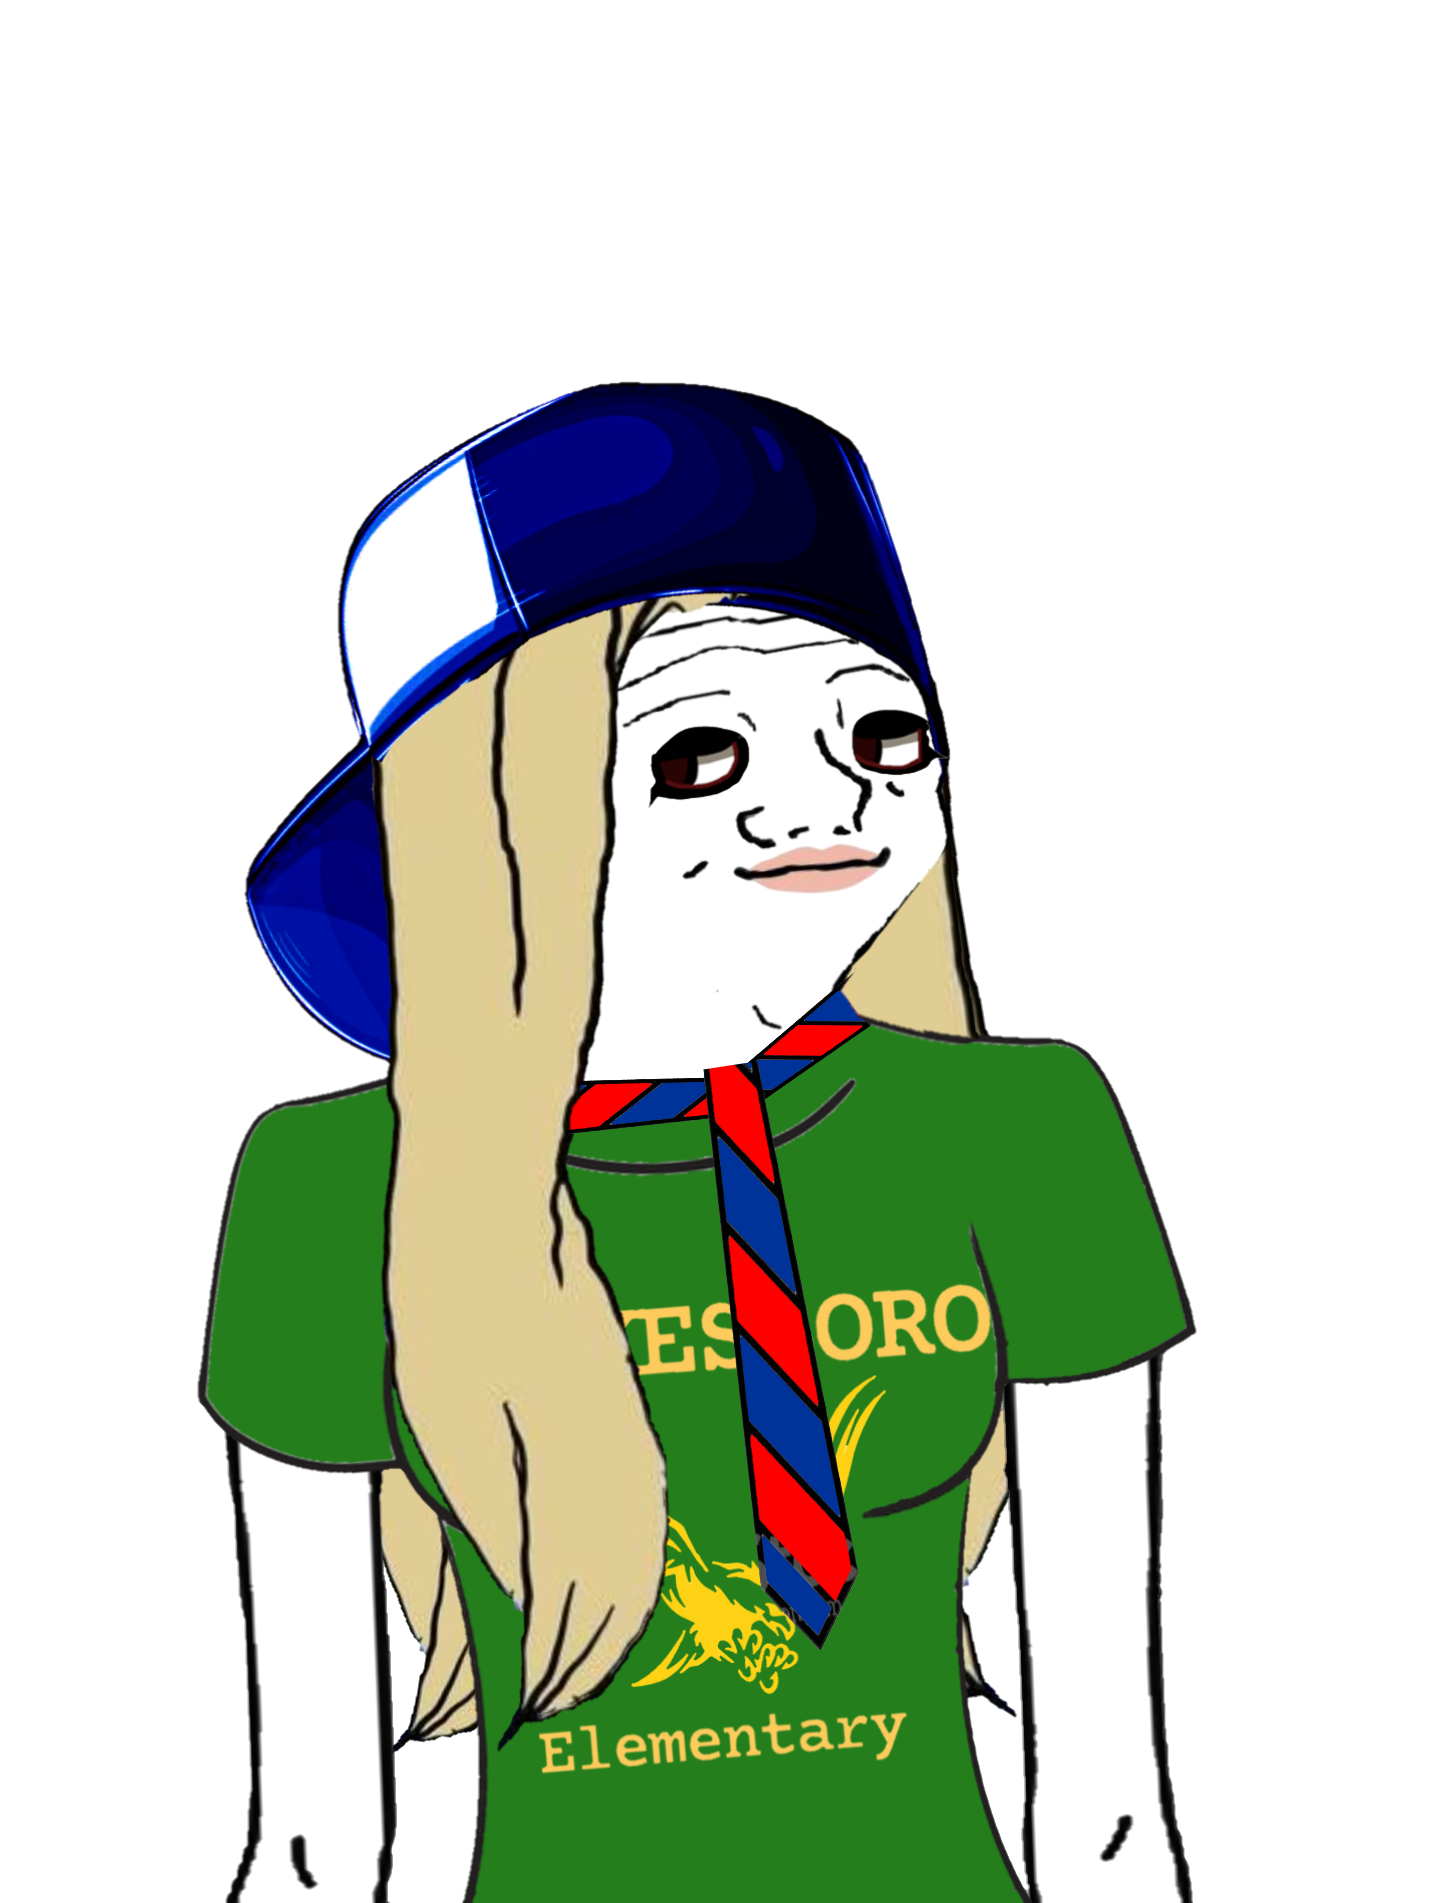
Label: 5_Brainlet